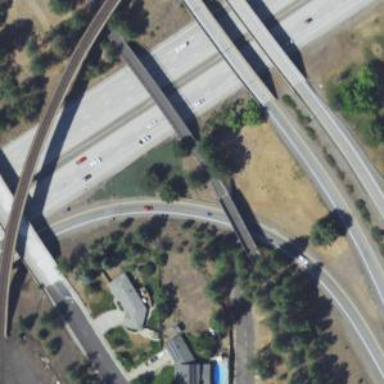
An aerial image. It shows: Asphalt cycleway on bridge. The railway below is abandoned.